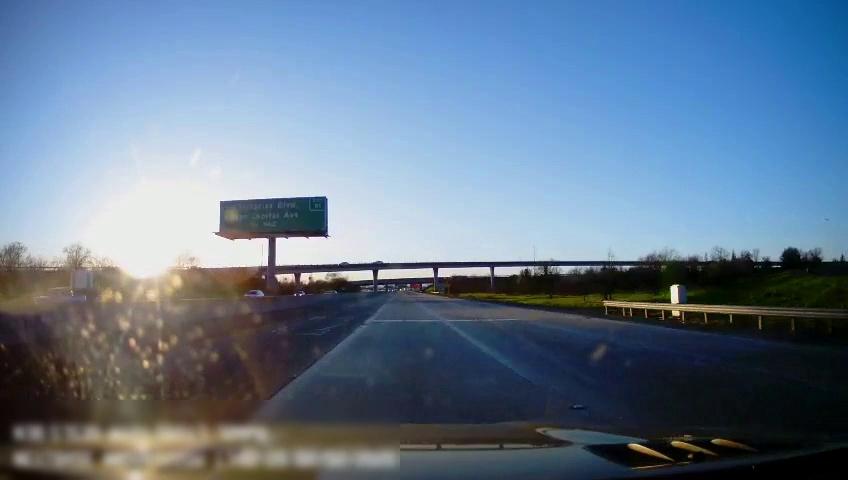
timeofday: Day
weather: Sunny
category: Drivable Space
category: Vehicles | Truck
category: Vehicles | SUV
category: Vehicles | SUV
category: Lanes | Alternate Lane
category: Traffic | Signs